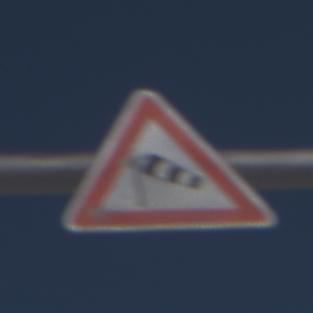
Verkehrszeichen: SeitenwindVonLinks
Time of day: MorningAfternoon
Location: Outdoor (Nature)
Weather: PartlyCloudy
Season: Winter
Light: Natural